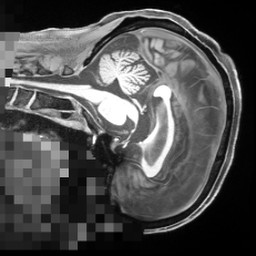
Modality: T1w
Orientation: sagittal
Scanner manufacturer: siemens
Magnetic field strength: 3 T
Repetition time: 2.55 s